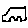
Label: car